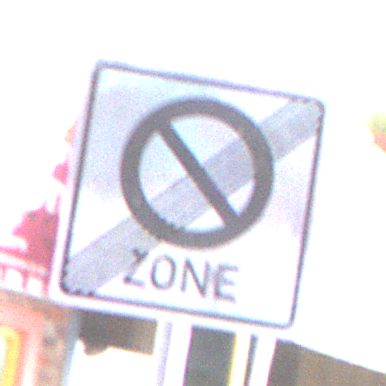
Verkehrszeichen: EndeEingeschraenktesHalteverbotZone
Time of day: MorningAfternoon
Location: Outdoor (Special)
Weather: PartlyCloudy
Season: NotSpecified
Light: Natural